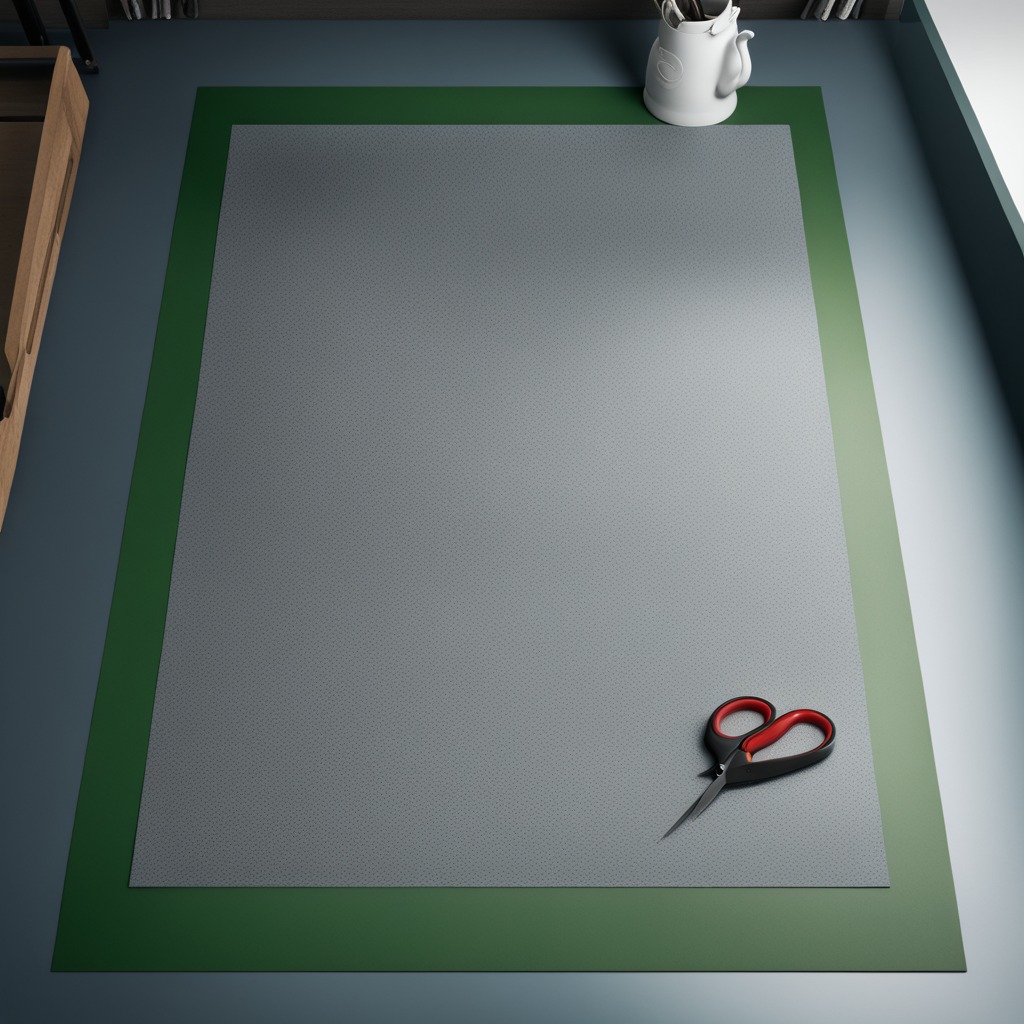
A scissor lies on a clean granite tabletop covered with a green rubber mat inside a workshop under bright overhead lighting crisp shadows high clarity worn but beneath the mat